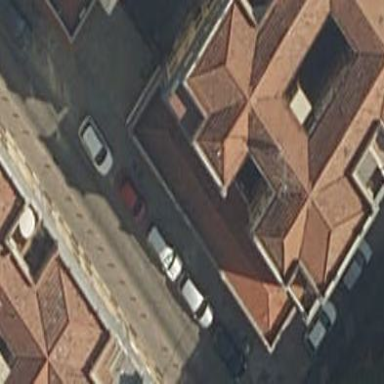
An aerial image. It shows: Residential building.